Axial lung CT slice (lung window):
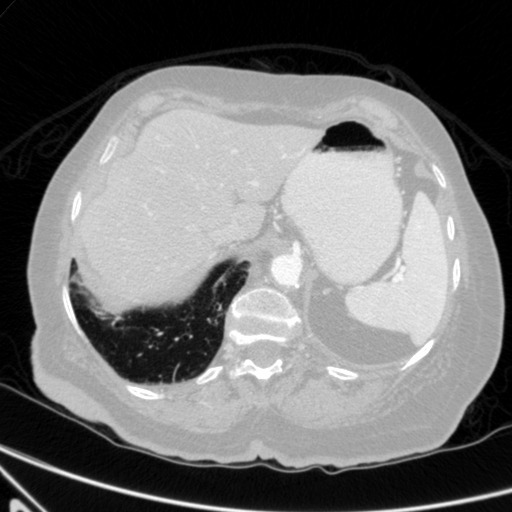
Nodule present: no